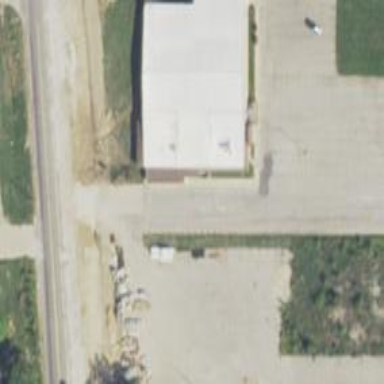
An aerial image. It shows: Building that houses bowling alley.